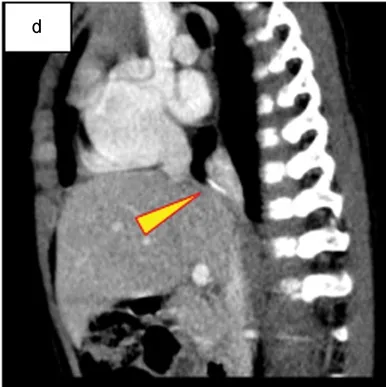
(c, d) All drainage veins in the mass drained to the portal vein.
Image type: radiology (ct)